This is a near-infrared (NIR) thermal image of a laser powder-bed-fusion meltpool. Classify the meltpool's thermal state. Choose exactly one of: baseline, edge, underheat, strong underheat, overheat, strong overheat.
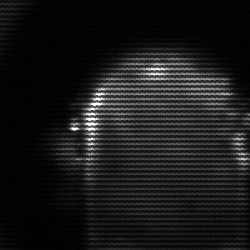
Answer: baseline